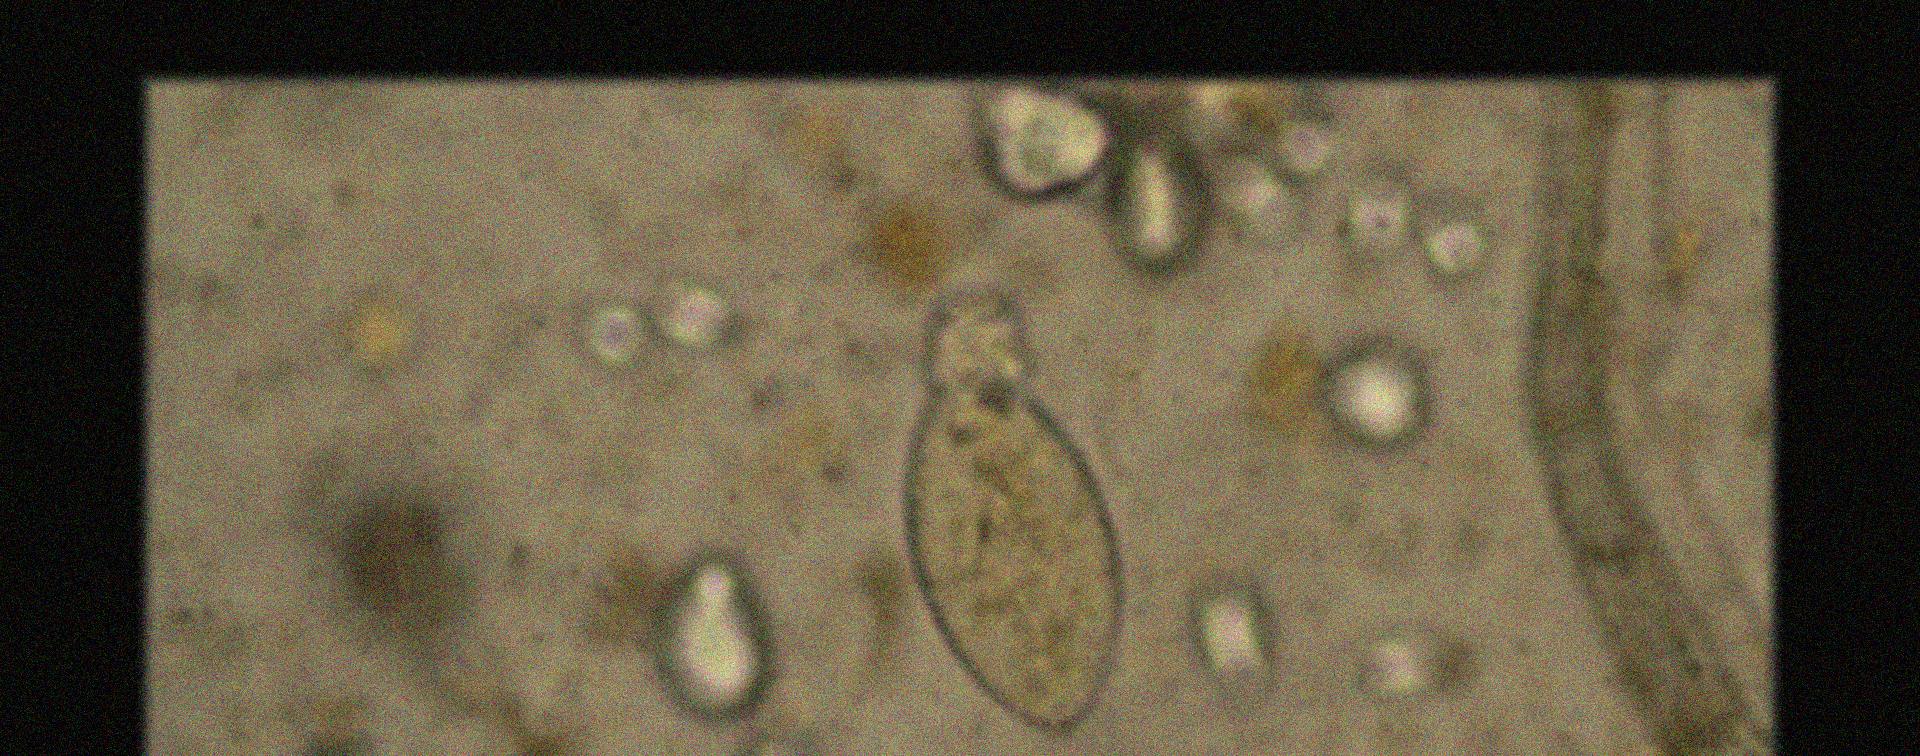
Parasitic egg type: Fasciolopsis buski